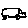
Label: car